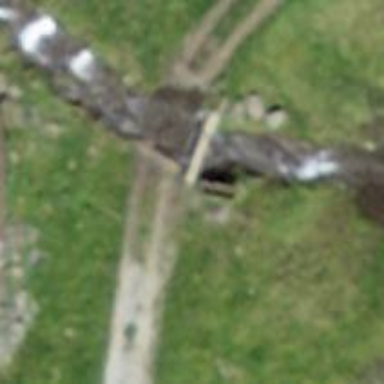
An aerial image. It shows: Path.